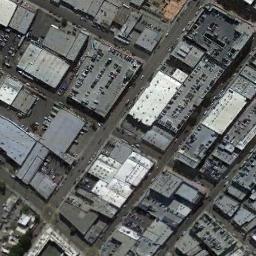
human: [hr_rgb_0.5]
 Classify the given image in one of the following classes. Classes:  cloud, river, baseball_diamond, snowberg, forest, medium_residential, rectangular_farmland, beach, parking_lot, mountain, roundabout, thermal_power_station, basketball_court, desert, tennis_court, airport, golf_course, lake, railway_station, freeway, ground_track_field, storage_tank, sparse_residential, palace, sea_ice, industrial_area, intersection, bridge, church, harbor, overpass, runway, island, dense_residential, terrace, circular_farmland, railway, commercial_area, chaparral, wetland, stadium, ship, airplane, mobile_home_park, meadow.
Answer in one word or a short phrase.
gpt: industrial_area